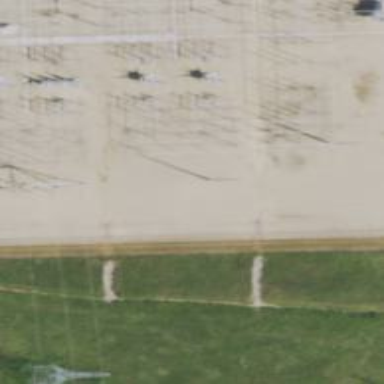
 serving as tower to safeguard against lightning strikes."